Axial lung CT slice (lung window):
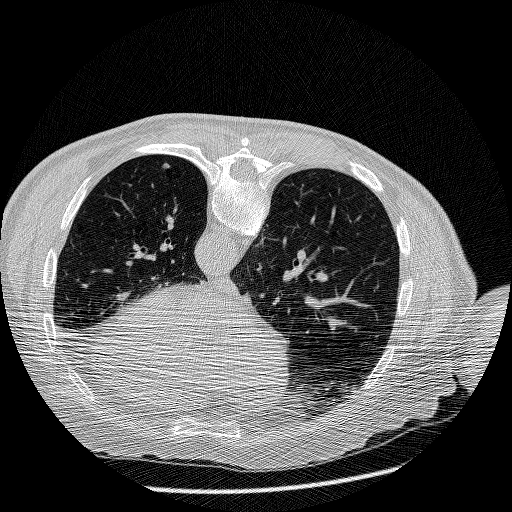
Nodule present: yes
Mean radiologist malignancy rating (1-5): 2.75